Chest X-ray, PA view. Patient: 37 years old, sex M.
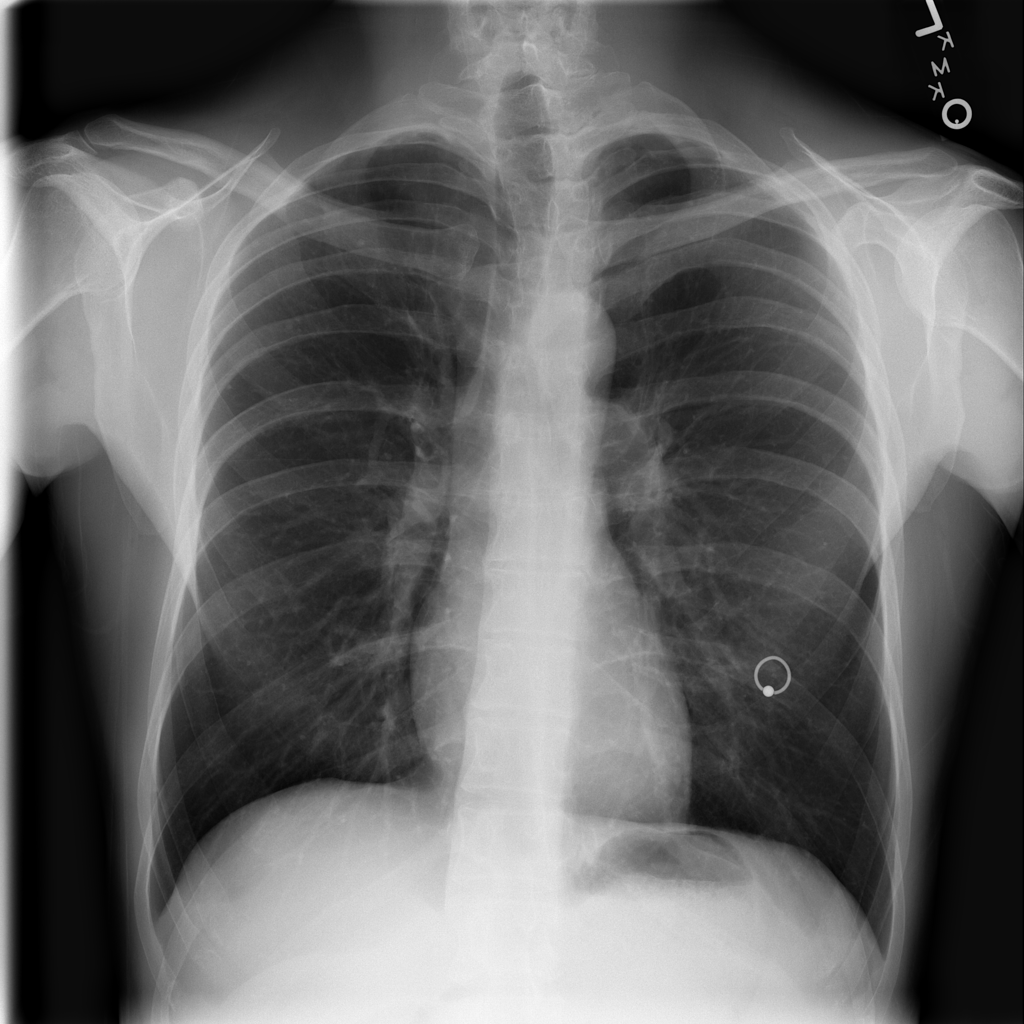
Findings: No Finding